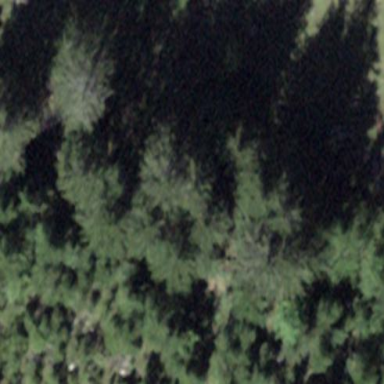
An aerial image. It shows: Forest area.